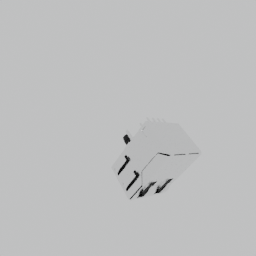
Label: electronics